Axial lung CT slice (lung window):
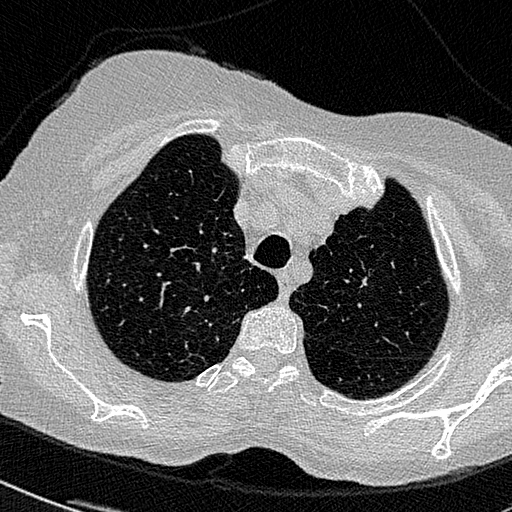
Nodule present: no